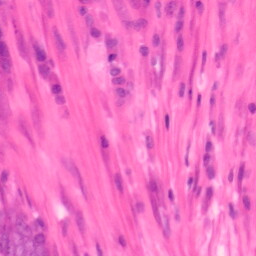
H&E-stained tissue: Colon